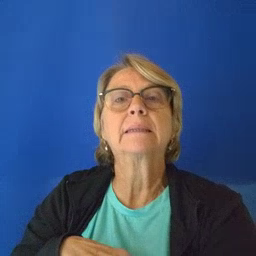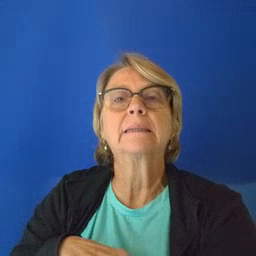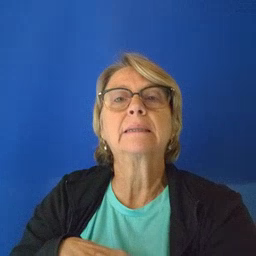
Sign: penny